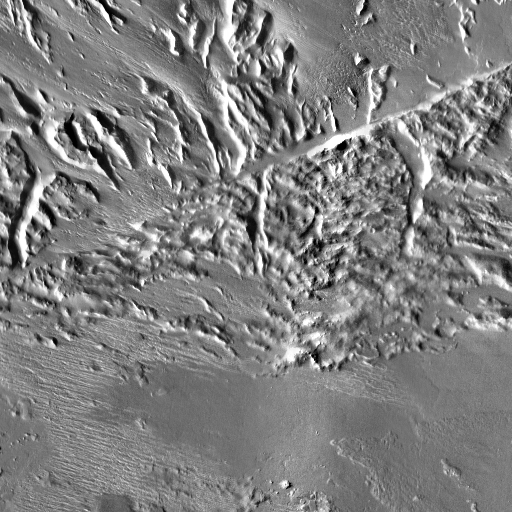
Crater classes present: Background, Other